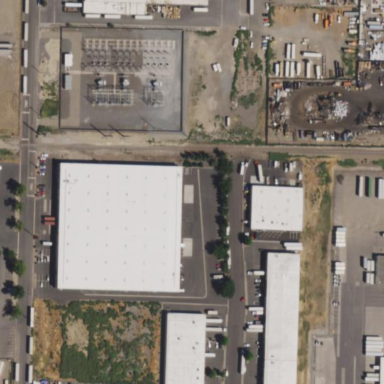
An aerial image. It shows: Industrial area.